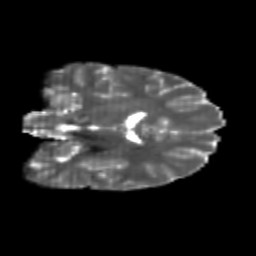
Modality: T2w
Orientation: coronal
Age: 20
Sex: male
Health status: healthy
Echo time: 0.074 s